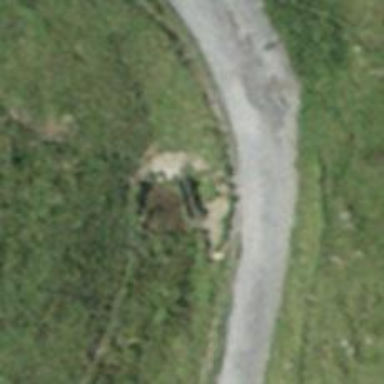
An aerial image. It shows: Culvert tunnel.